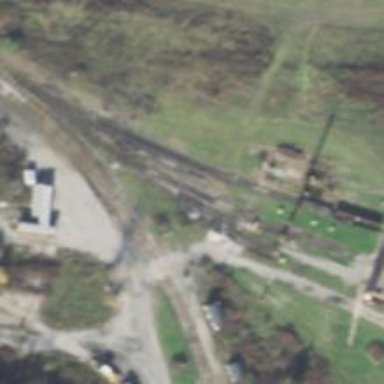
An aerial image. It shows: Preserved railway spur.